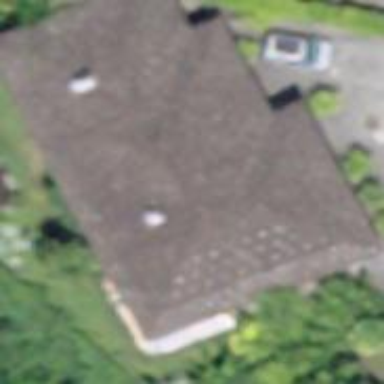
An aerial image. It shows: Simple house.